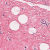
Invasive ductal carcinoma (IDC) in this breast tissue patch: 0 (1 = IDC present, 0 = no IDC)